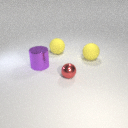
large yellow rubber sphere to the right of small red metal sphere